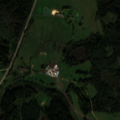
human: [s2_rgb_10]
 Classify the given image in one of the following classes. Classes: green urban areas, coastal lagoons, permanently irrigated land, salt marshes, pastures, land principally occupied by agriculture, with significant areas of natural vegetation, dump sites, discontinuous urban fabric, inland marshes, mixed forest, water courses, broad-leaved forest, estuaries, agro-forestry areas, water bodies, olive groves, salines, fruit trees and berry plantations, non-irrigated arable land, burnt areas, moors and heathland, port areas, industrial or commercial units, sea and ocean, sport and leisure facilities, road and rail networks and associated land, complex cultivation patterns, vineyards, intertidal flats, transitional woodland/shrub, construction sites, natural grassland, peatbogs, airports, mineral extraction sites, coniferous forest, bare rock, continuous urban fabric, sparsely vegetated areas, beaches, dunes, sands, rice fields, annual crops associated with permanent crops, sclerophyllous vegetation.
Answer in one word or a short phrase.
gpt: pastures, land principally occupied by agriculture, with significant areas of natural vegetation, coniferous forest, mixed forest, transitional woodland/shrub